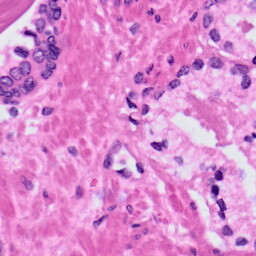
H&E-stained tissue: Prostate